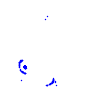
Particle: pion